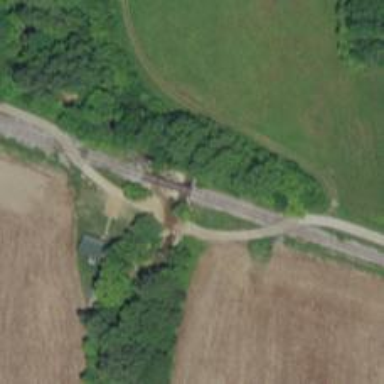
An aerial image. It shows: Disused railway bridge.